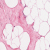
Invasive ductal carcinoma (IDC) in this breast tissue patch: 0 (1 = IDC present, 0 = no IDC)